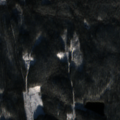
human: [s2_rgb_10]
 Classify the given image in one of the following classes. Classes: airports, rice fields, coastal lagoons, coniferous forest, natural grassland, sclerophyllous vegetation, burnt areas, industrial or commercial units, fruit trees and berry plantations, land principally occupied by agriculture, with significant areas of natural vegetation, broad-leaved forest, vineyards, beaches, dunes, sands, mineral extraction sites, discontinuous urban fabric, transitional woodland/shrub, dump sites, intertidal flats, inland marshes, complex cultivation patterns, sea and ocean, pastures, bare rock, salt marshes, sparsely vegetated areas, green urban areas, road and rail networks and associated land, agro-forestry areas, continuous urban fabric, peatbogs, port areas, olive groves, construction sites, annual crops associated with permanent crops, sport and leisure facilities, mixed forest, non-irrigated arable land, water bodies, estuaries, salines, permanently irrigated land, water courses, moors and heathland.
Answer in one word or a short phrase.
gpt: coniferous forest, mixed forest